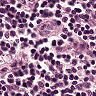
Metastatic tissue present: no